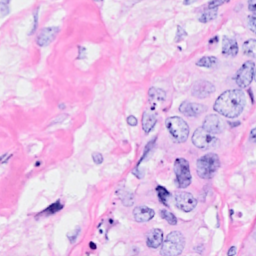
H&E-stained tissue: Breast